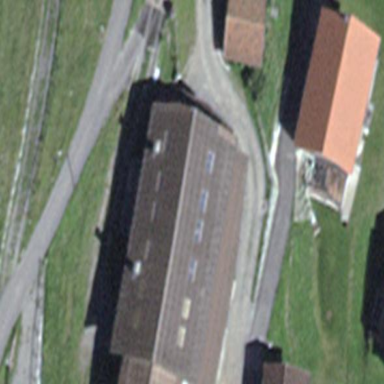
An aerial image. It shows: Shed building.